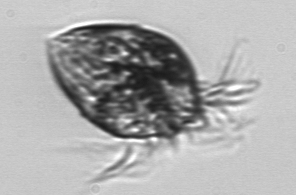
Label: Strombidium_morphotype1